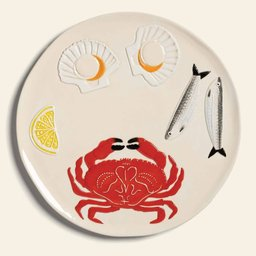
Label: decoration